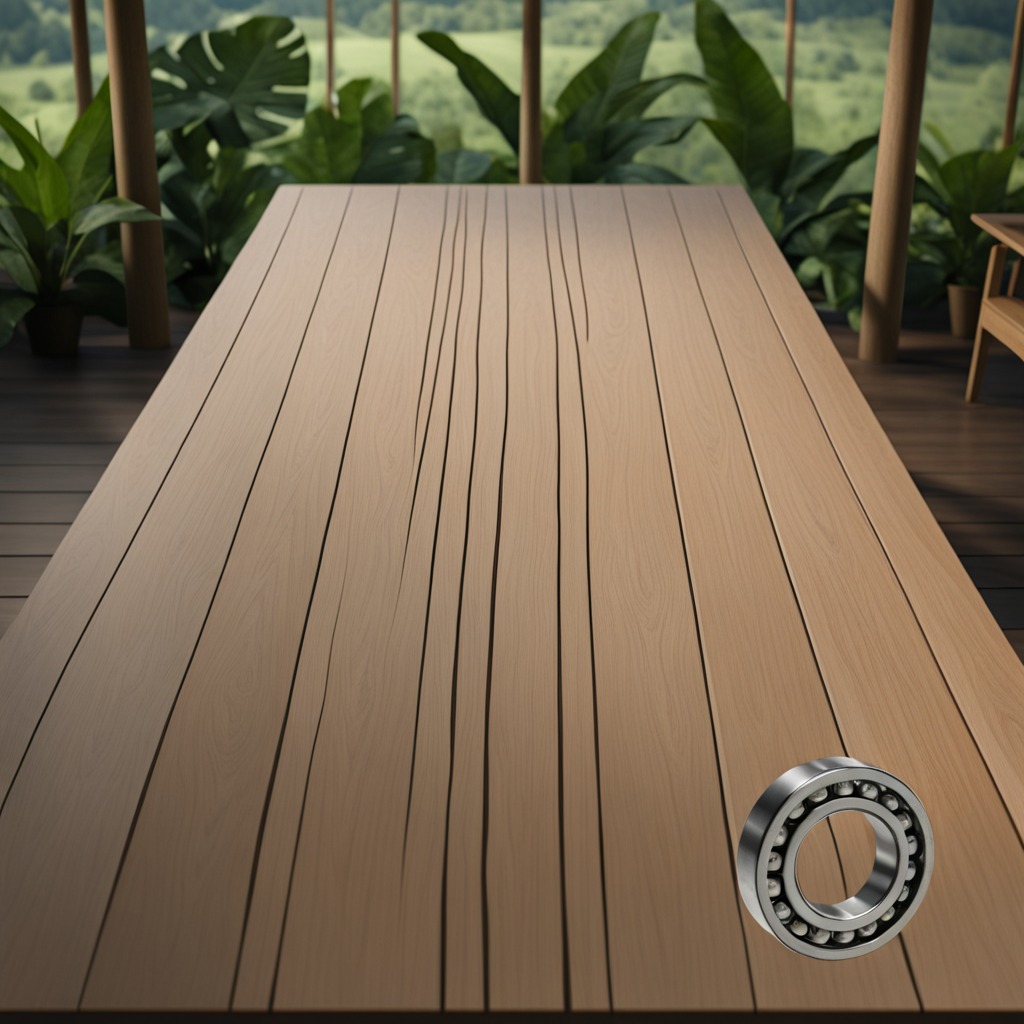
A metal ball bearing lies on a wooden table in a jungle field workshop tent.